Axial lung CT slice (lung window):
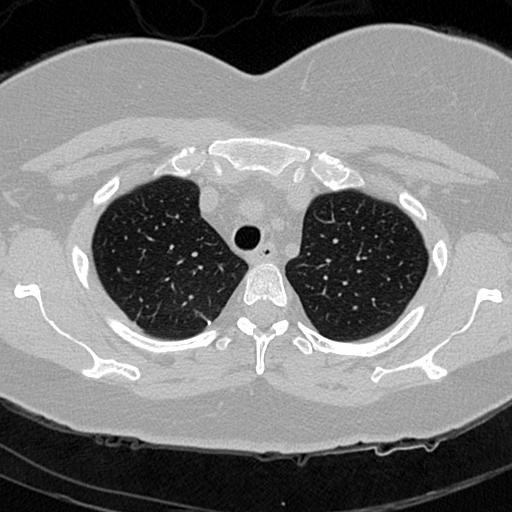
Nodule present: no